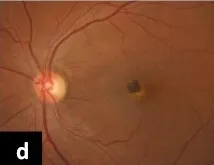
(a, d, g) Fundus photographs of case 1, case 2 and case 3 respectively, showing presumed congenital simple RPE hamartoma close to fovea without any hemorrhage or exudation in the surrounding retina.
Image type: ophthalmic_imaging (fundus_photograph)